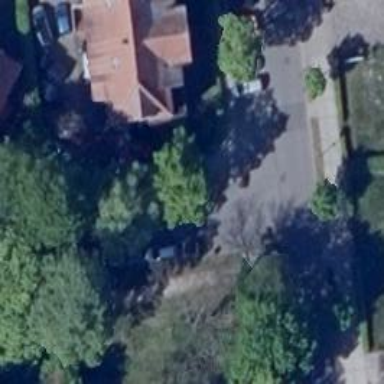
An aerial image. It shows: Sidewalk.